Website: crate-barrel
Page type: billing-address
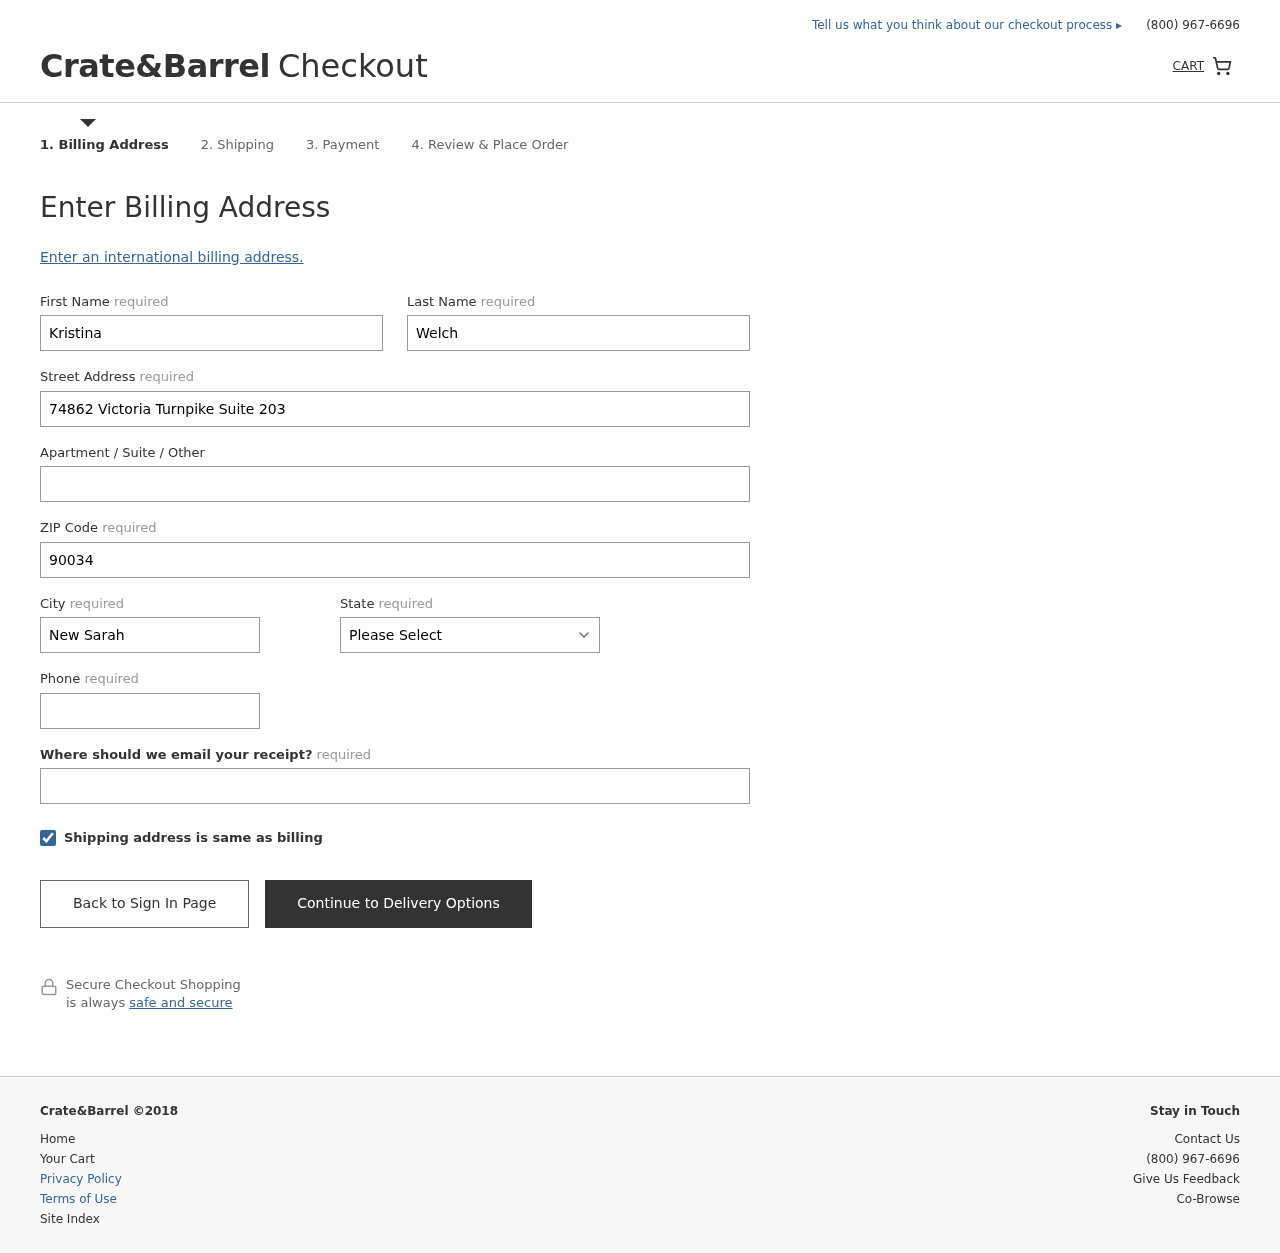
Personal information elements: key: PII_STATE
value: Idaho
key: PII_FIRSTNAME
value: Kristina
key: PII_LASTNAME
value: Welch
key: PII_STREET
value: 74862 Victoria Turnpike Suite 203
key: PII_POSTCODE
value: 90034
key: PII_CITY
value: New Sarah
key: PII_PHONE
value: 6714076163
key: PII_EMAIL
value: kwelch@gmail.com